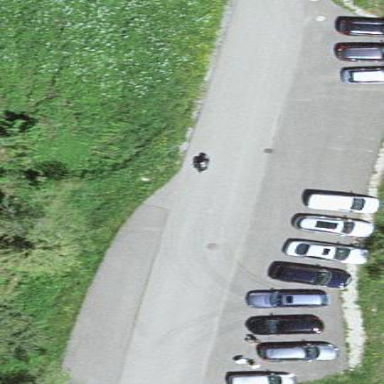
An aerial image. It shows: Parking area with surface.